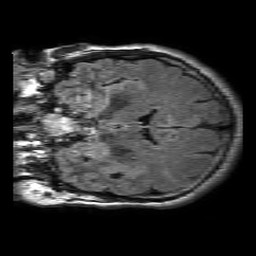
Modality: FLAIR
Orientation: coronal
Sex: male
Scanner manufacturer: philips
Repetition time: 11 s
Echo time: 0.125 s